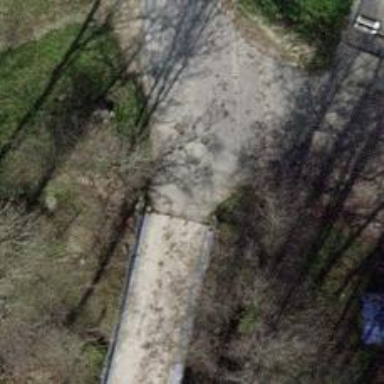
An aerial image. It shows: Service road that crosses over bridge.